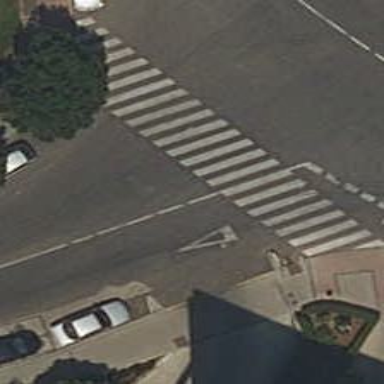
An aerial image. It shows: Pedestrian crossing with zebra markings on footway.